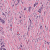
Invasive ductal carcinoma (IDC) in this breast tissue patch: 1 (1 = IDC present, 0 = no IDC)